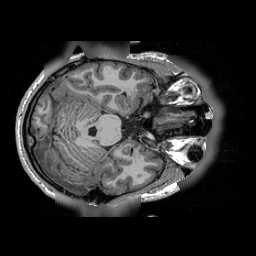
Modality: T1w
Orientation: coronal